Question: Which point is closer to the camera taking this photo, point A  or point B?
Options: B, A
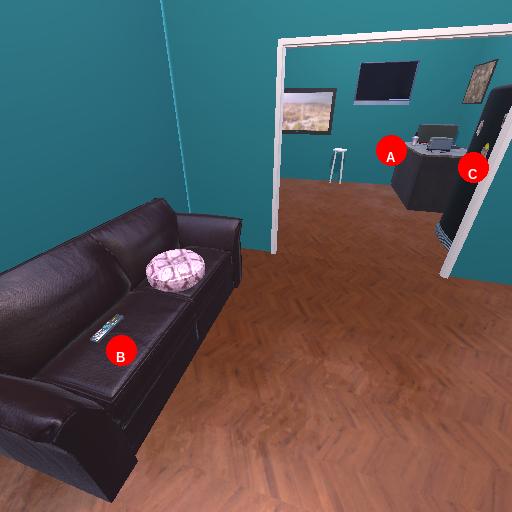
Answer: B